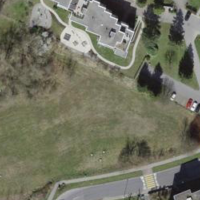
EUNIS habitat code: 25
Species observed at this site:
Prunus padus